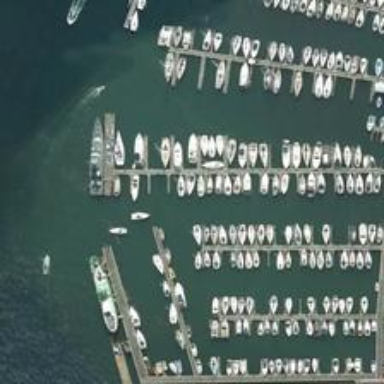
Many boats are in a port with several boats running .